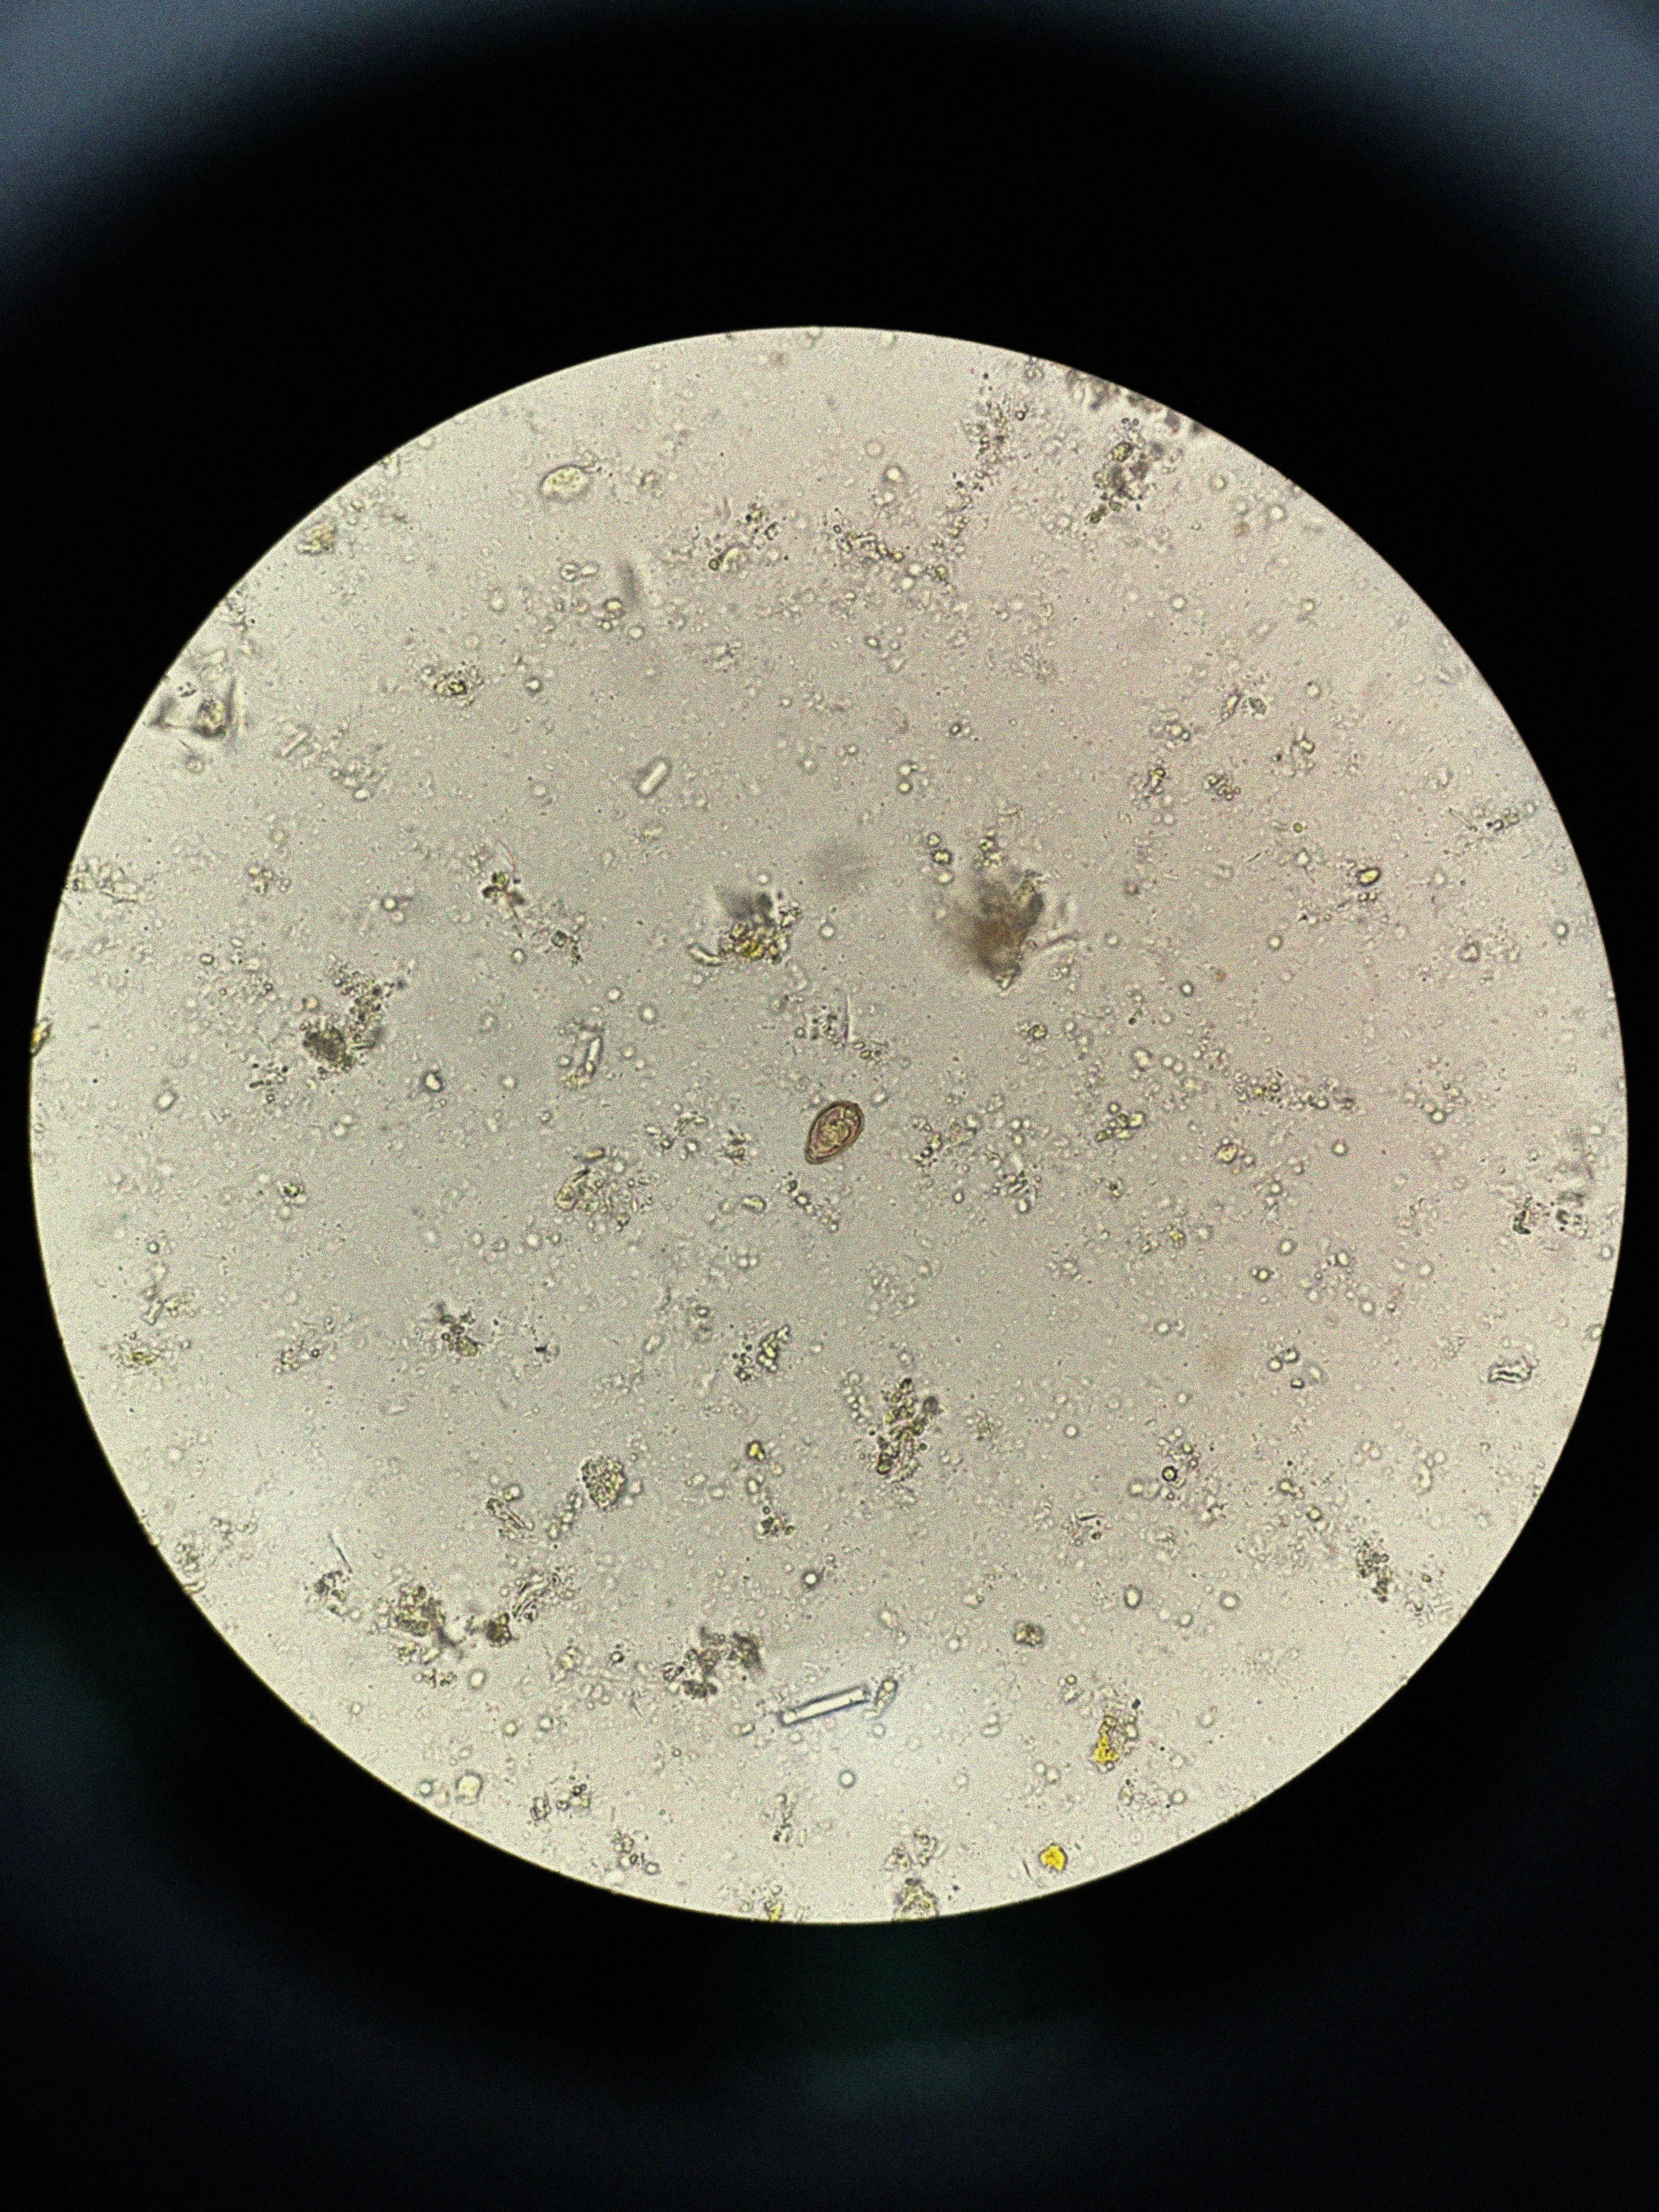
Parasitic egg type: Opisthorchis viverrine